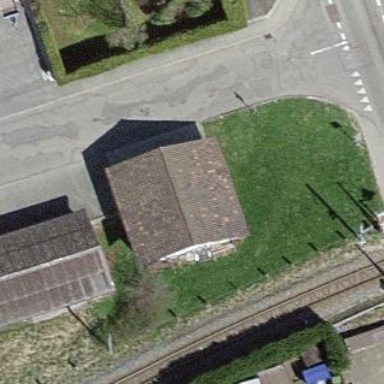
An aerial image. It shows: Gabled garage building.